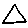
Label: triangle